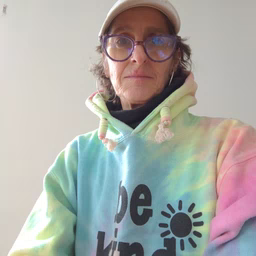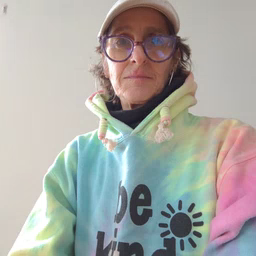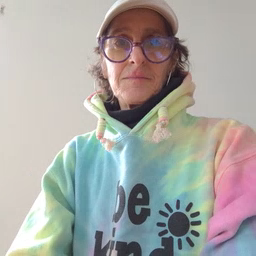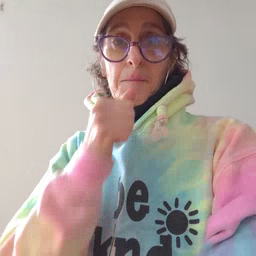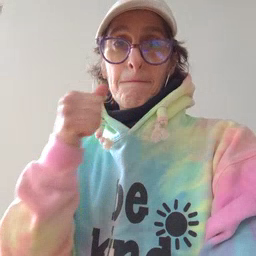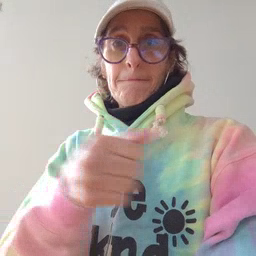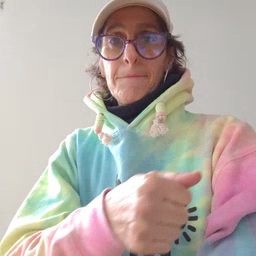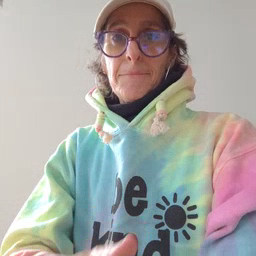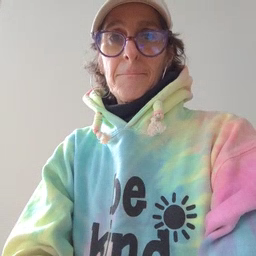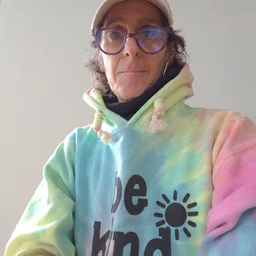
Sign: hide